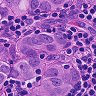
Metastatic tissue present: yes